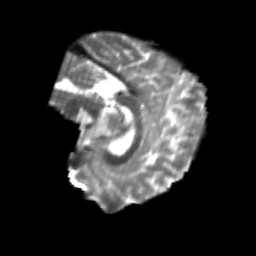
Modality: T2w
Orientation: sagittal
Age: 25
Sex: male
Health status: healthy
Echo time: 0.074 s